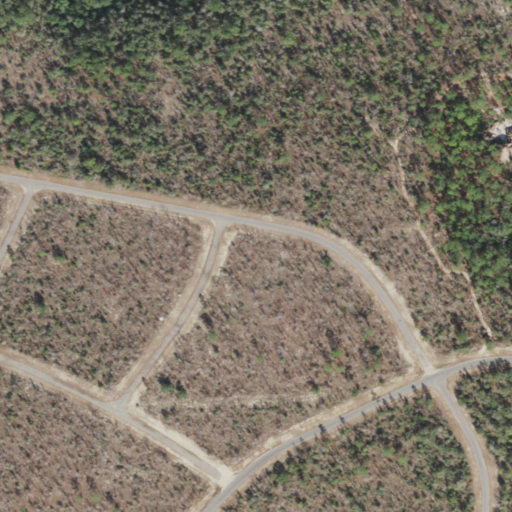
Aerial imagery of mountain in Florida named Chalk Hill containing open development, evergreen forest, low intensity development, shrub, medium intensity development, grassland, and woody wetlands